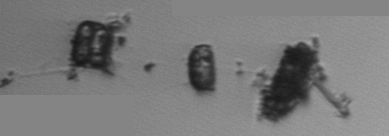
Label: Thalassiosira_TAG_external_detritus